Interaction volume radius: 5 \u00c5
Interaction volume height: 30 \u00c5
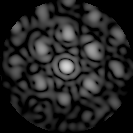
Disorder parameter: 0.5091